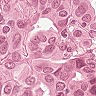
Metastatic tissue present: yes